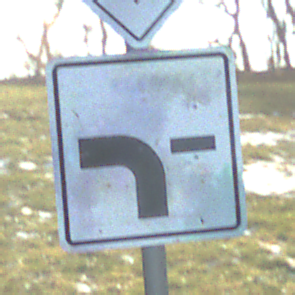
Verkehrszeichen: VerlaufVorfahrtsstrasse6
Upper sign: Vorfahrtsstrasse
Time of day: MorningAfternoon
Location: Outdoor (Nature)
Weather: Clear
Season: Winter
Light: Natural